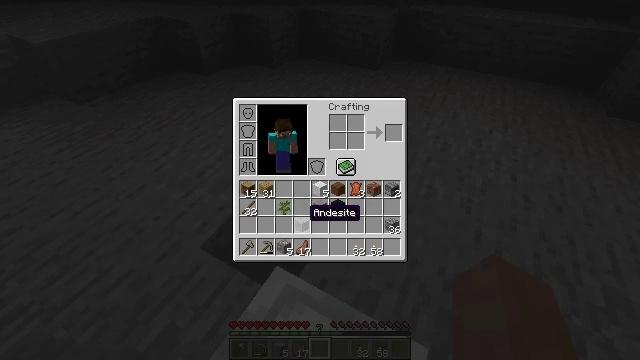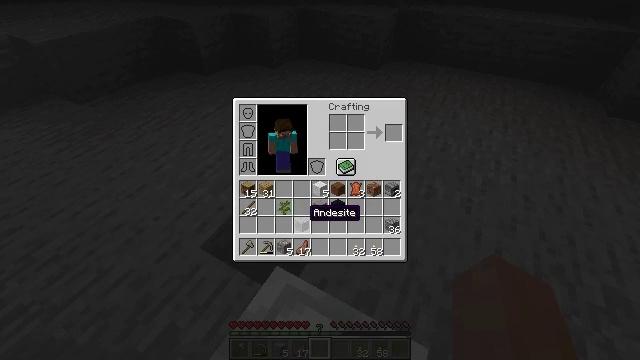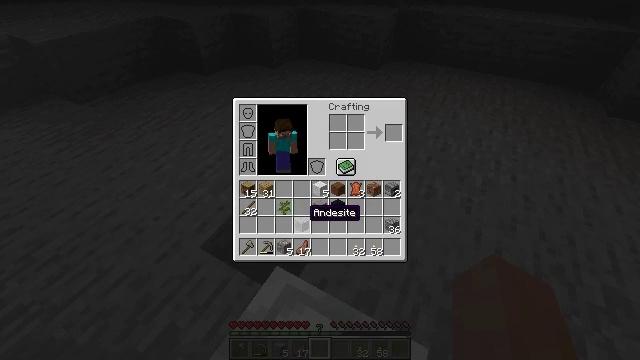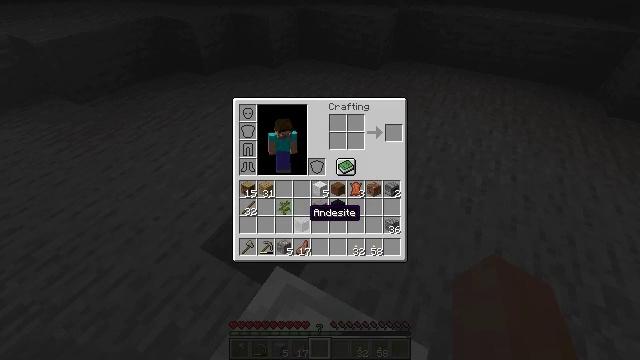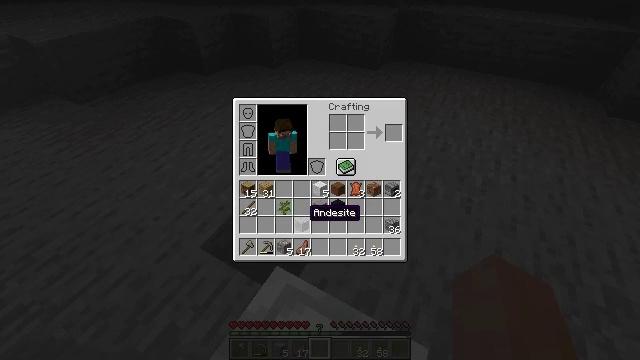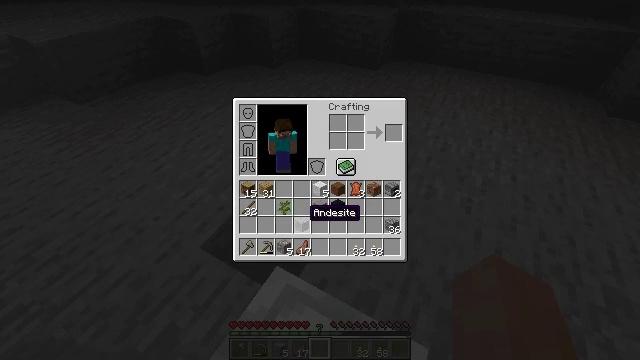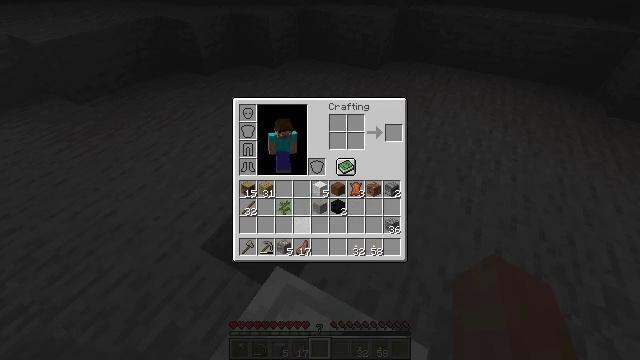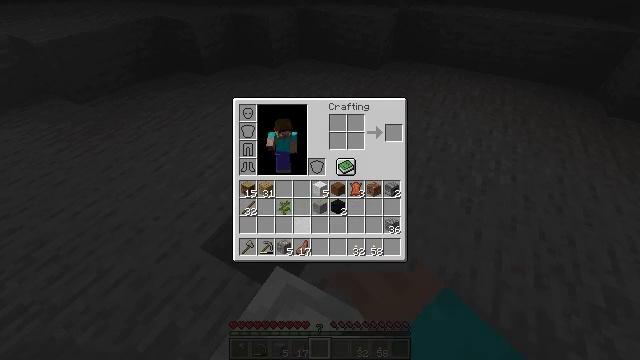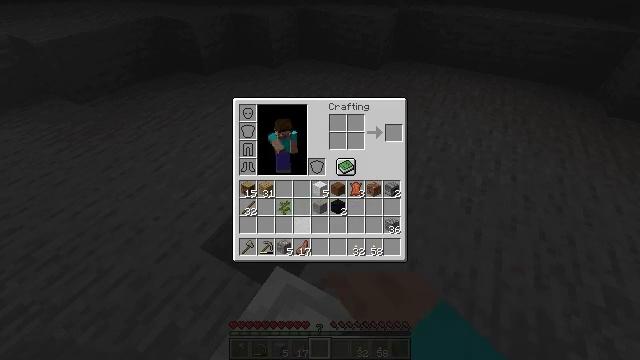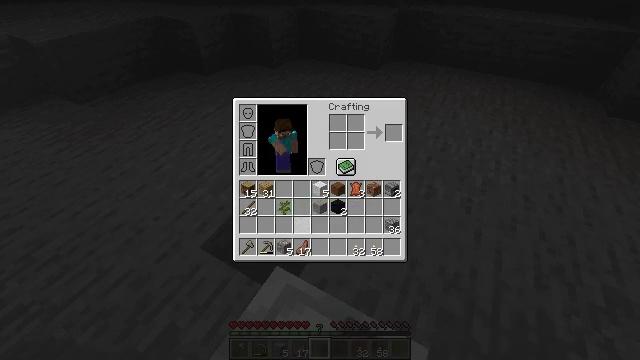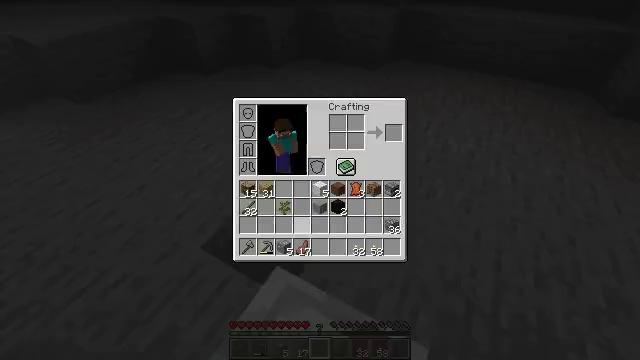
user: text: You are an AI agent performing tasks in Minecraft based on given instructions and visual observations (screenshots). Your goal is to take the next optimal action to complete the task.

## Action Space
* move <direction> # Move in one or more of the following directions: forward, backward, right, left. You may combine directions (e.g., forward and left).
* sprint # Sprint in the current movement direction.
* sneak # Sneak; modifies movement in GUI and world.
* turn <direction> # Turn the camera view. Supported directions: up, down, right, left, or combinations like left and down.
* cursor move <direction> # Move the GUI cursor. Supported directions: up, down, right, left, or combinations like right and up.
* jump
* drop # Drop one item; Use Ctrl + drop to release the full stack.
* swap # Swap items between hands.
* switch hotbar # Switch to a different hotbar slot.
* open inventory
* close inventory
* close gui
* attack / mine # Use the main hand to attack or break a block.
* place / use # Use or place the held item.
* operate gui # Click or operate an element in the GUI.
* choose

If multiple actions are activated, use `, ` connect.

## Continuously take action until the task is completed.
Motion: motion action
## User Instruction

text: Drop a block of andesite.
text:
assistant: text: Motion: no_op
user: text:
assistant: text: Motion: no_op
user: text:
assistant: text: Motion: no_op
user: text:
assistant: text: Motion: no_op
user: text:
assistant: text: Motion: no_op
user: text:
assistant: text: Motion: drop
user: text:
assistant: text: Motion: drop
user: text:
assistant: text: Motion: drop
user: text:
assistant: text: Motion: no_op
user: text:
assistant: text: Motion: no_op
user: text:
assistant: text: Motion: no_op